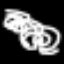
Label: diamond